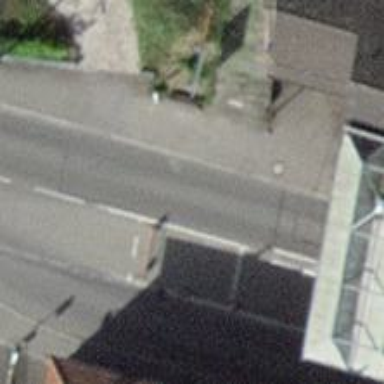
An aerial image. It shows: Bus stop with stop position for public transport.